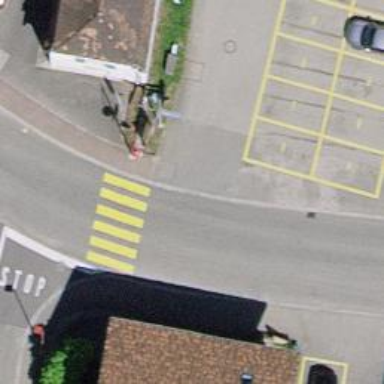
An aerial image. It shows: Uncontrolled zebra crossing with zebra markings.